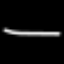
Label: line